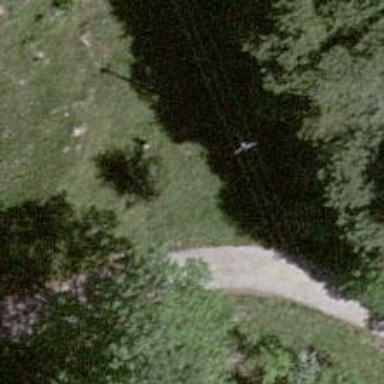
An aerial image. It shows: Power pole.